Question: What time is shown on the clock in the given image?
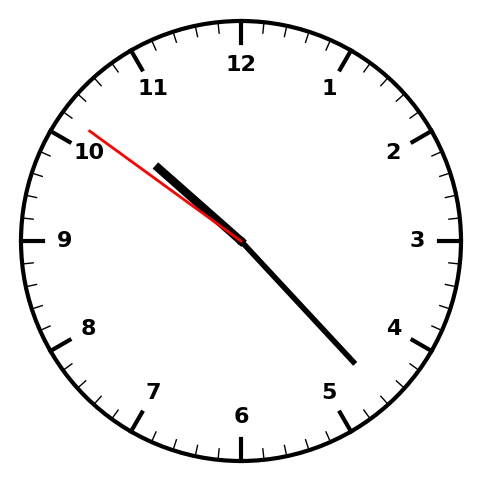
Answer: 10:22:51